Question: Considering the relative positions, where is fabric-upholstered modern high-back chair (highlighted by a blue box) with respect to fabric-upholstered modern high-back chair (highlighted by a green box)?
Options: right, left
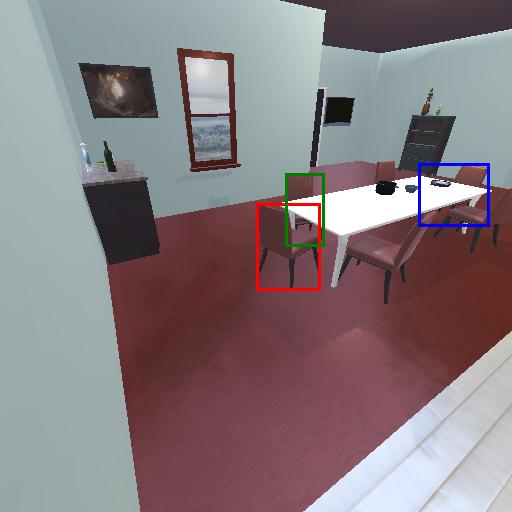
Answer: right